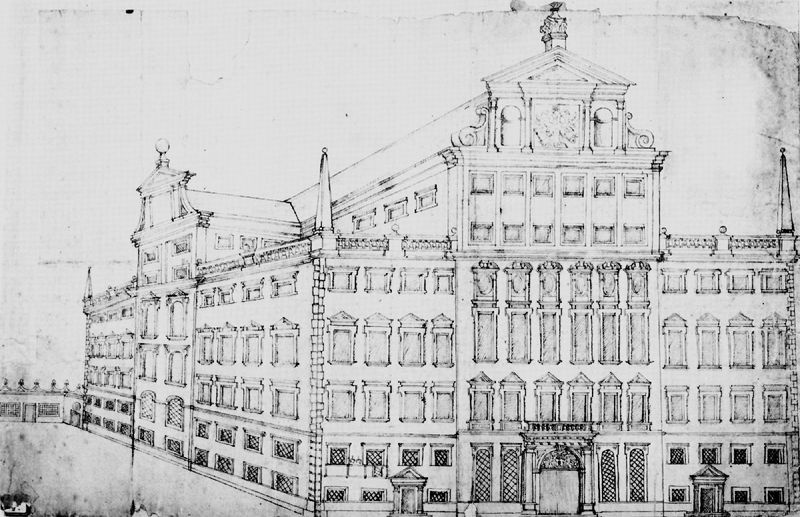
Titel: Rathaus in Augsburg
Künstler: Elias Holl
Standort: Augsburg, Maximilianstraße (EU - D - B)
Schlagwörter: fenster, skizze, straße, säulen, terasse, tür, zeichnung, dach, gebäude, haus, schloss, architektur, barock, steine, gitter, ecke, fassade, perspektive, türen, giebel, türe, architecture, columns, ornate, palace, black, old, windows, decorative, tor, eingang, fugen, eckhaus, druck, radierung, stich, schwarzweiß, kugel, rathaus, schema, dreiecksgiebel, portal, sims, voluten, zentral, obelisk, building, roof, street, tower, etagen, plan, ballustrade, patrizier, entrance, road, stockwerke, castle, sketch, door, flag, römisch, city, gesimse, ink, fasade, brick, floors, front, gate, style, skizz, rennaisance, freimaurer, vergitterung, castel, hose, tr, details, fascade, obelisks, obilisken, perspektivisch, fronmt, #front, schnea